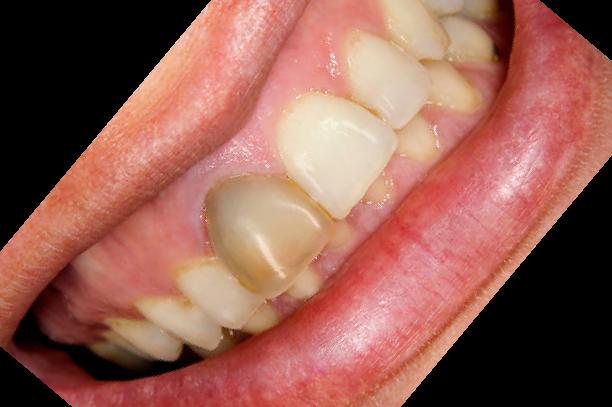
Condition: Gingivitis